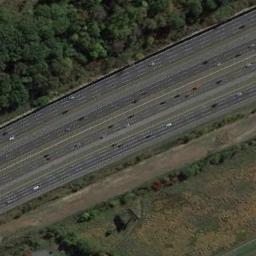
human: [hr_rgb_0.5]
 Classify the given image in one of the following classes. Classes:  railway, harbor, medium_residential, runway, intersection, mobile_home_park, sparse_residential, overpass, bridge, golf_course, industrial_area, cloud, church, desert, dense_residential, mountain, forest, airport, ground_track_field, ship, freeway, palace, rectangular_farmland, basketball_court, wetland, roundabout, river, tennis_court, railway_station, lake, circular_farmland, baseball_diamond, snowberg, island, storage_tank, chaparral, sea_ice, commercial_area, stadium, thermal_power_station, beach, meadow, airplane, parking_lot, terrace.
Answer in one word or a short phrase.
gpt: freeway